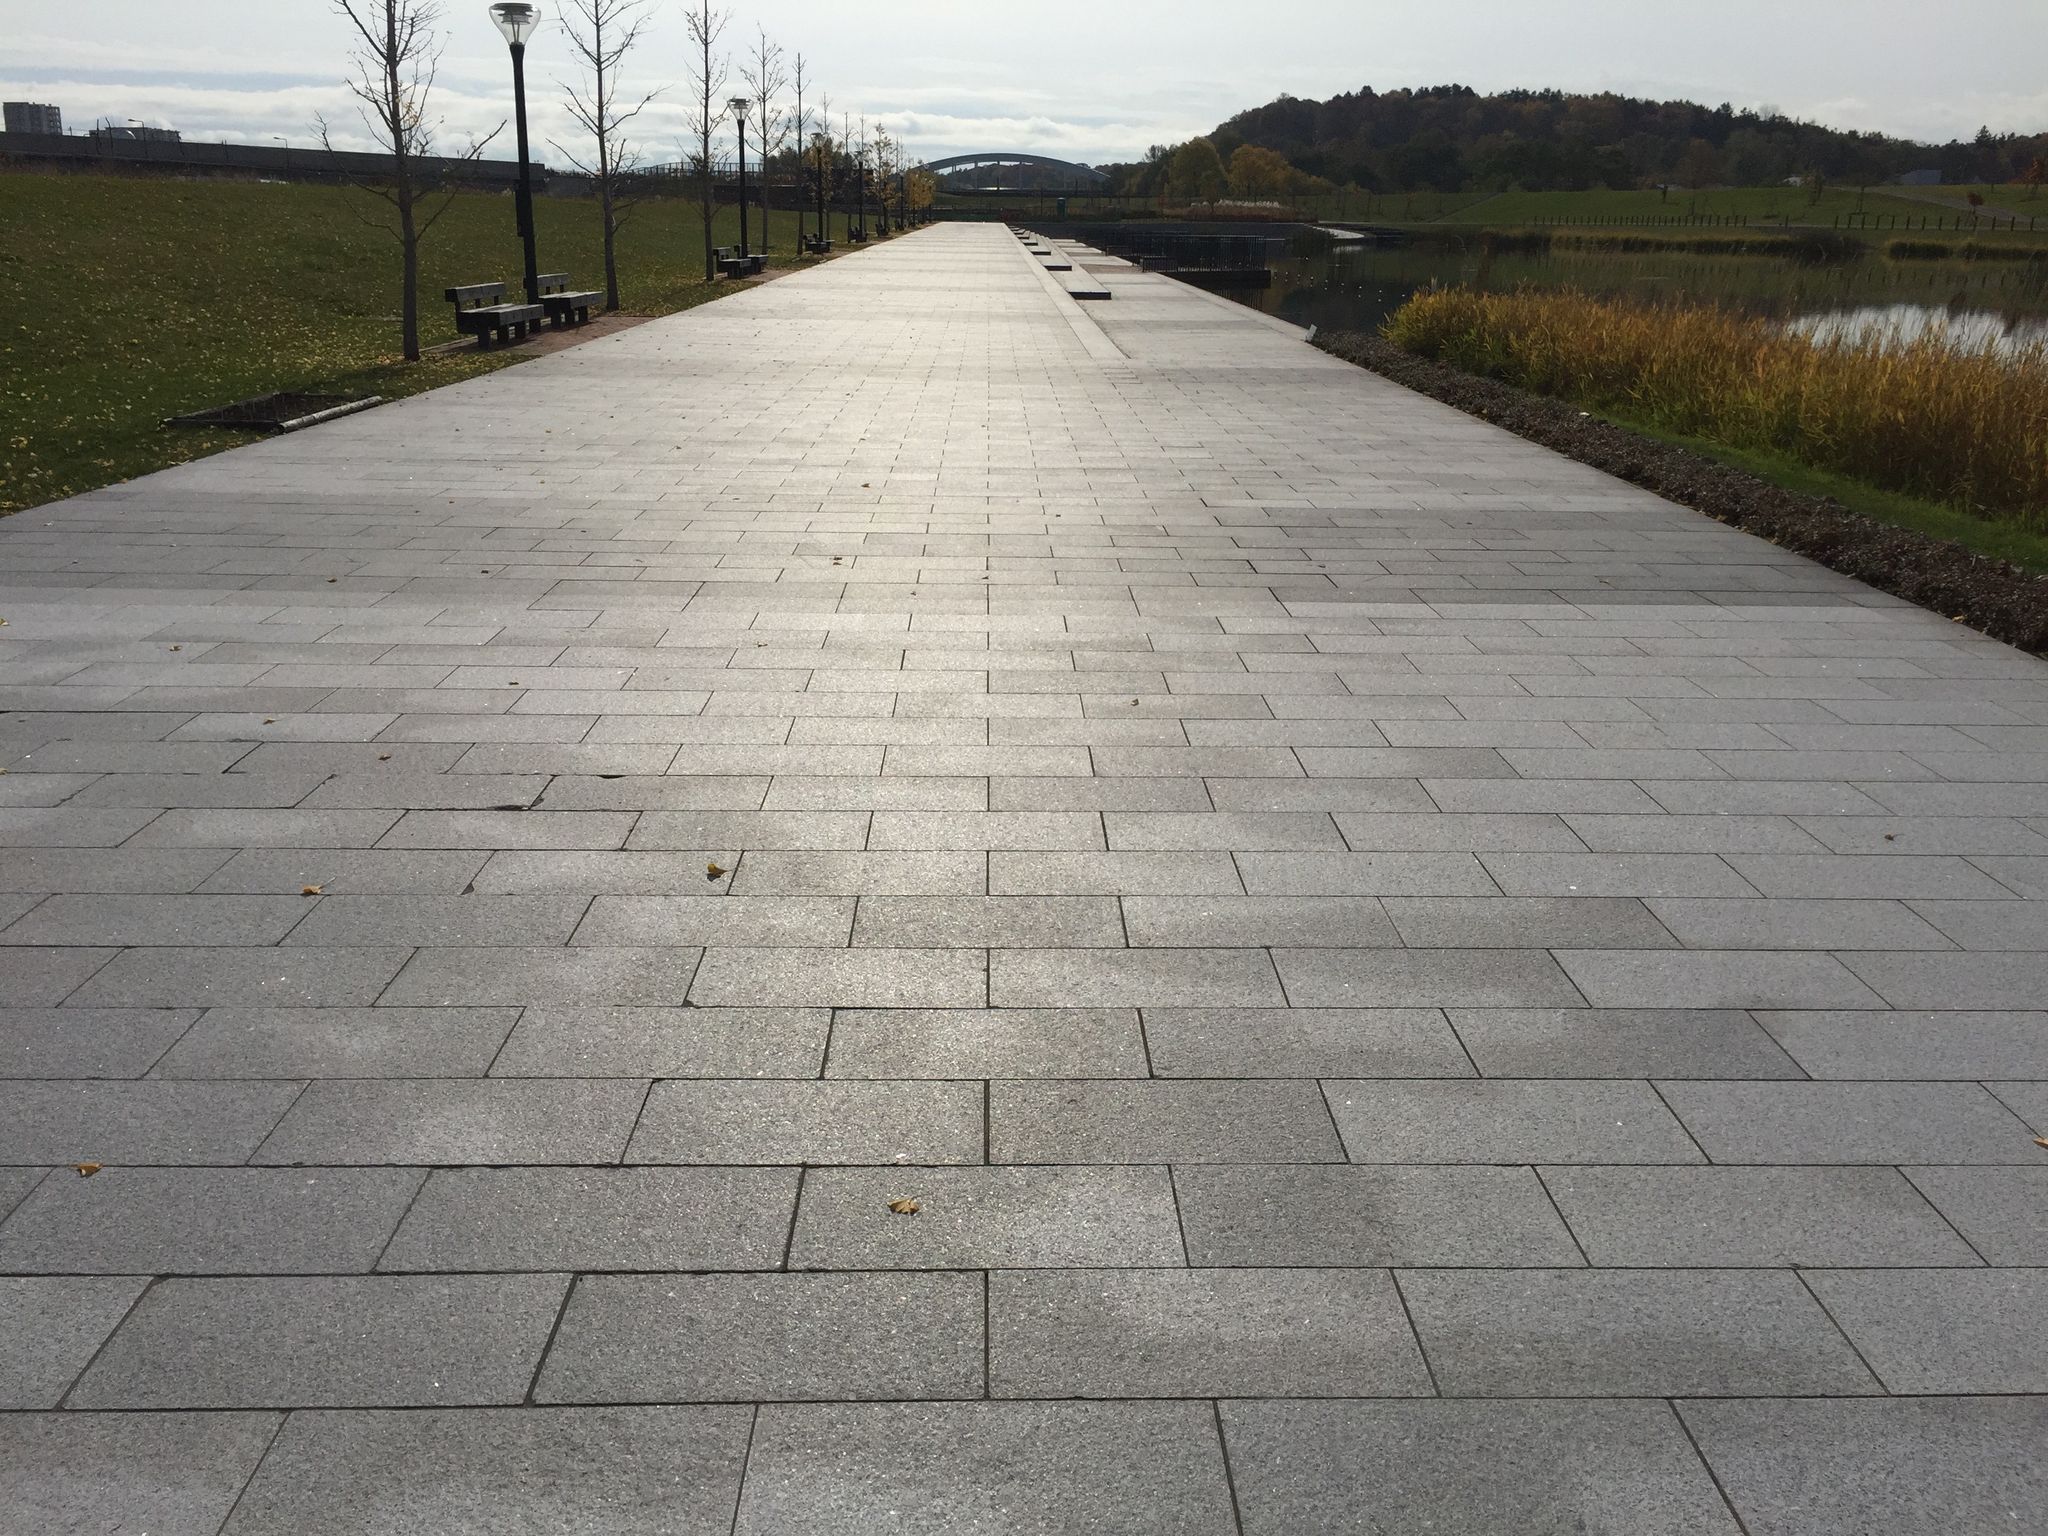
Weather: cloudy
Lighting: day
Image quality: good
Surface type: walking surface
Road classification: pedestrian, footway, path
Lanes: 1.0
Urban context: urban centre
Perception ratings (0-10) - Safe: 9.72, Lively: 3.22, Beautiful: 9.55, Boring: 4.18, Depressing: 3.46, Wealthy: 6.23